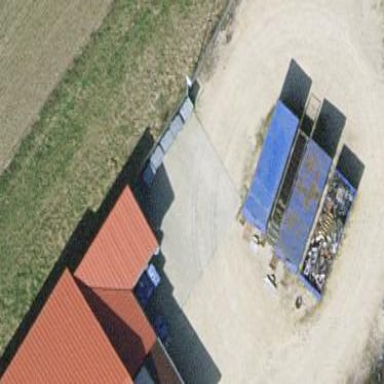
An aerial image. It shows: Recycling center for various types of waste.